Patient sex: F
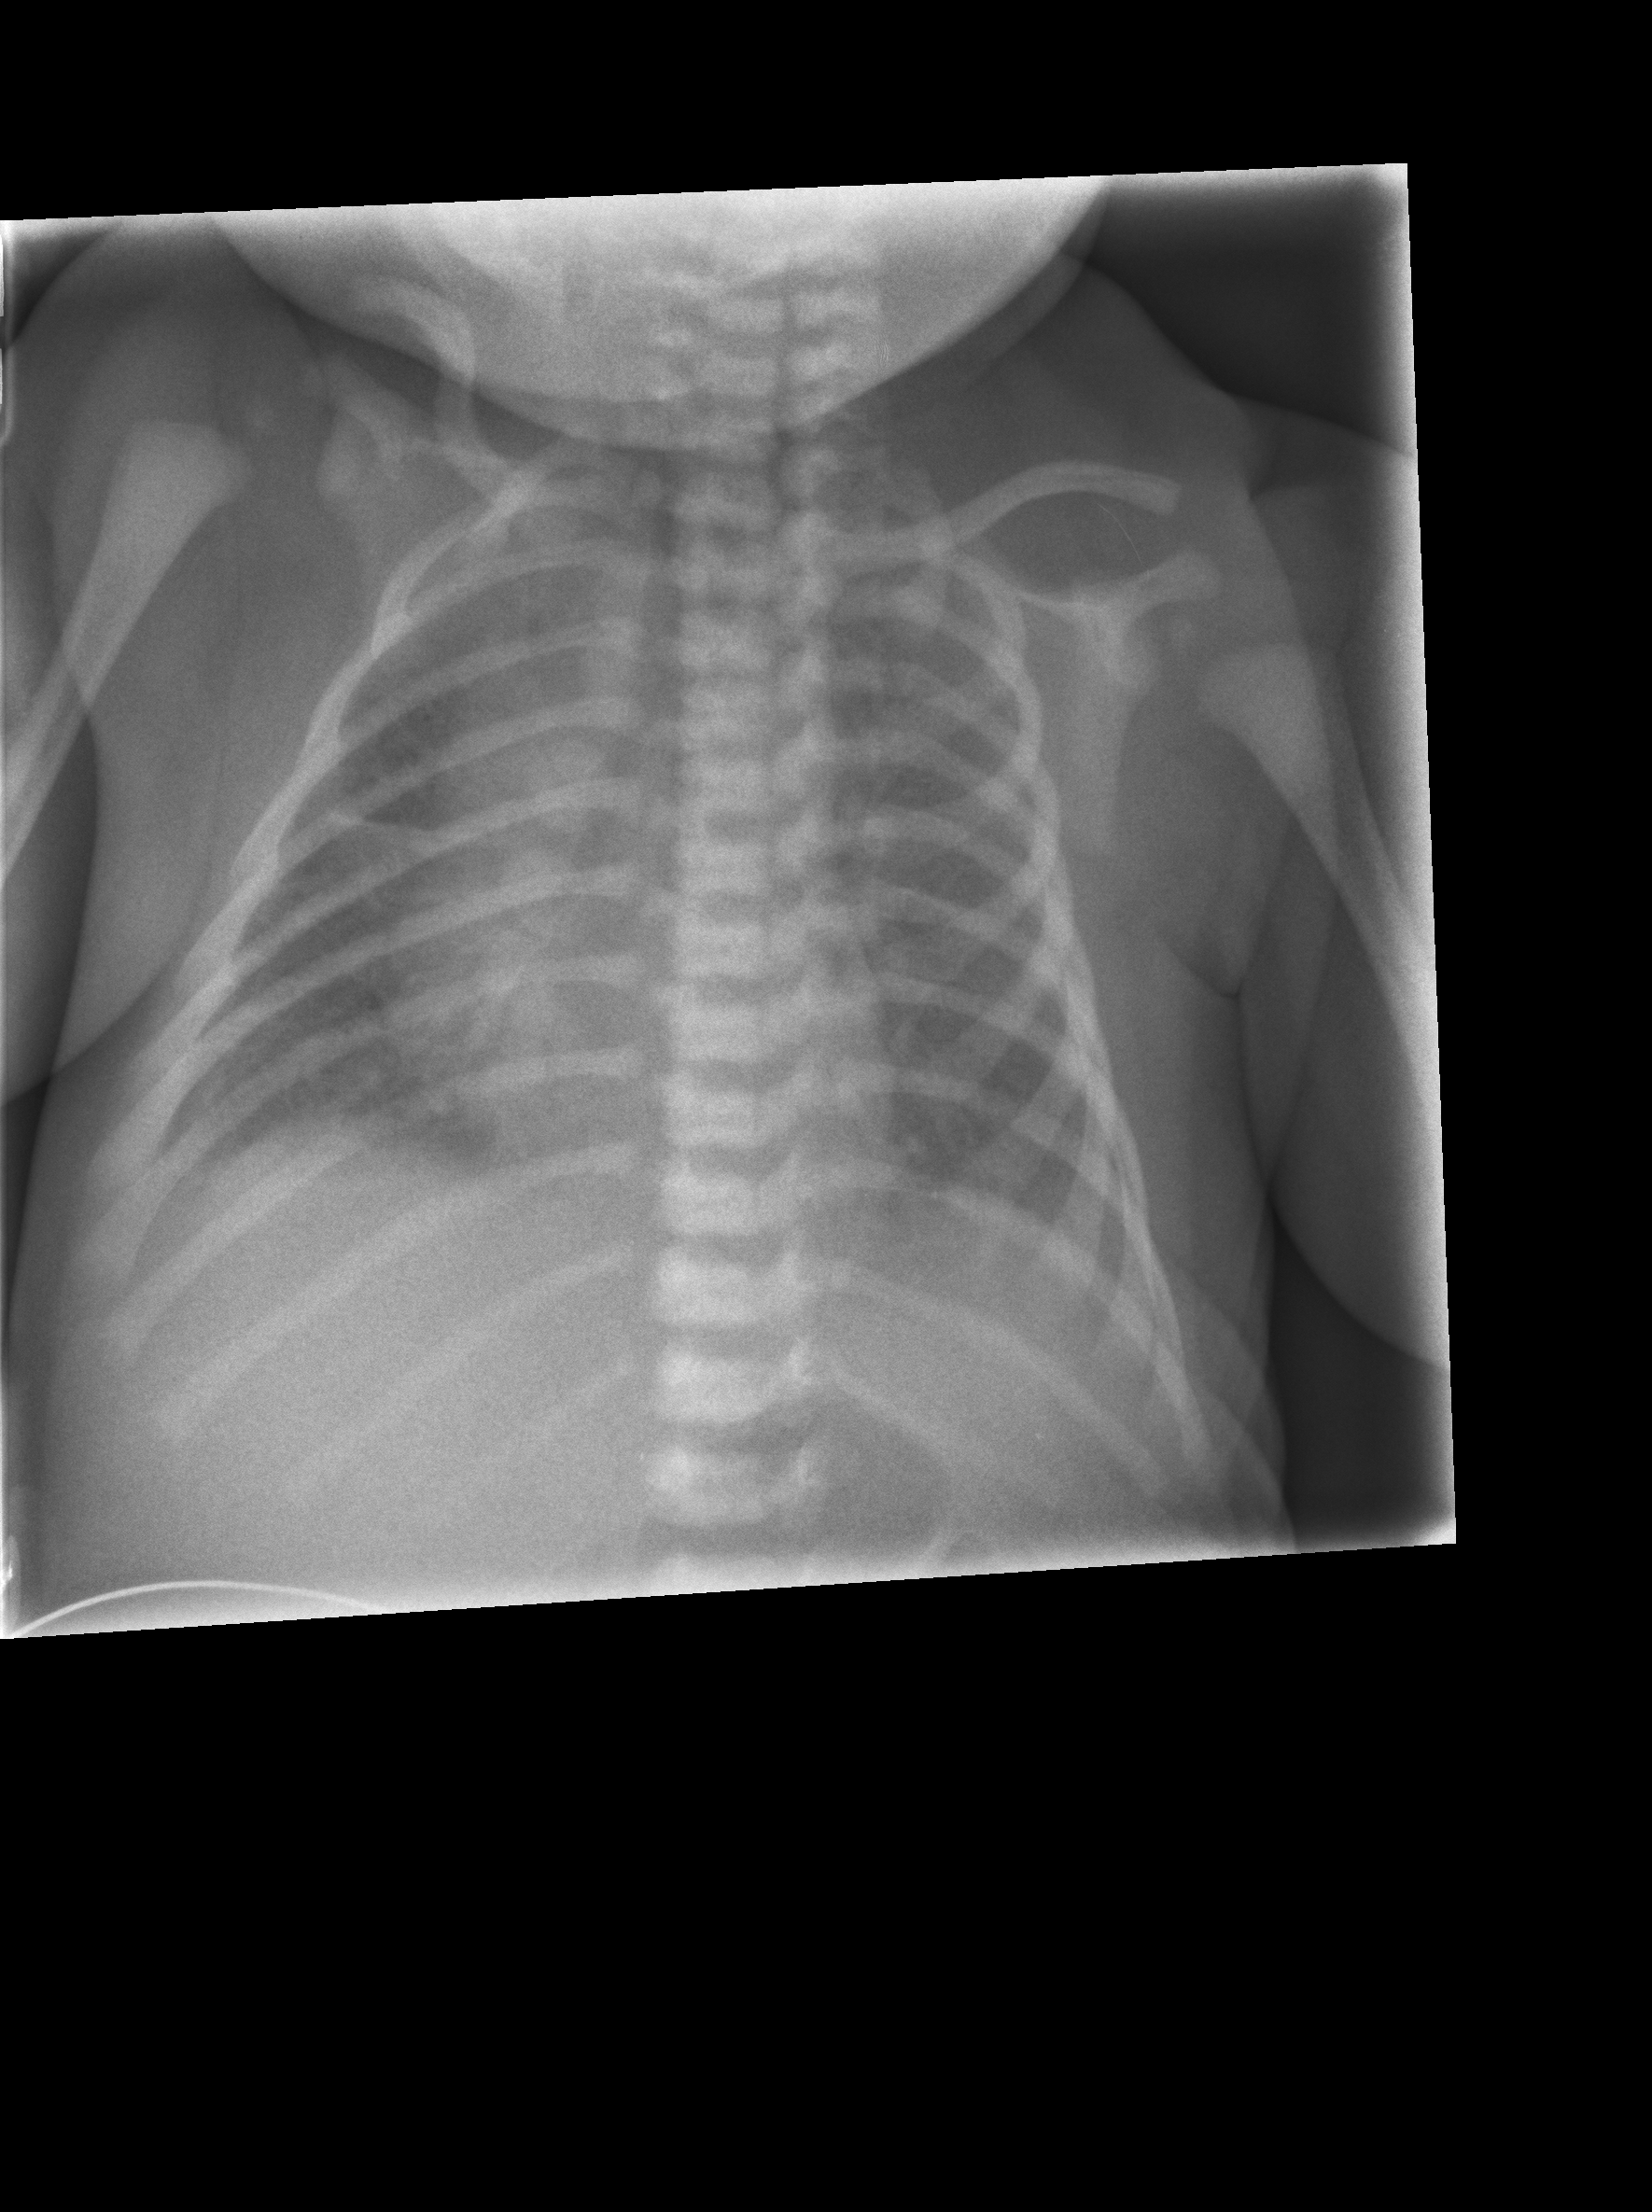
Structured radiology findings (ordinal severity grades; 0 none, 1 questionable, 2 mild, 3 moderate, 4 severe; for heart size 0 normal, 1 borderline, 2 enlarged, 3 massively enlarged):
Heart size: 0
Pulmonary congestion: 0
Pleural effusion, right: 0
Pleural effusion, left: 0
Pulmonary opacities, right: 3
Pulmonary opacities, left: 3
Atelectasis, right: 3
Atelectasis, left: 3